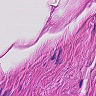
Metastatic tissue present: no